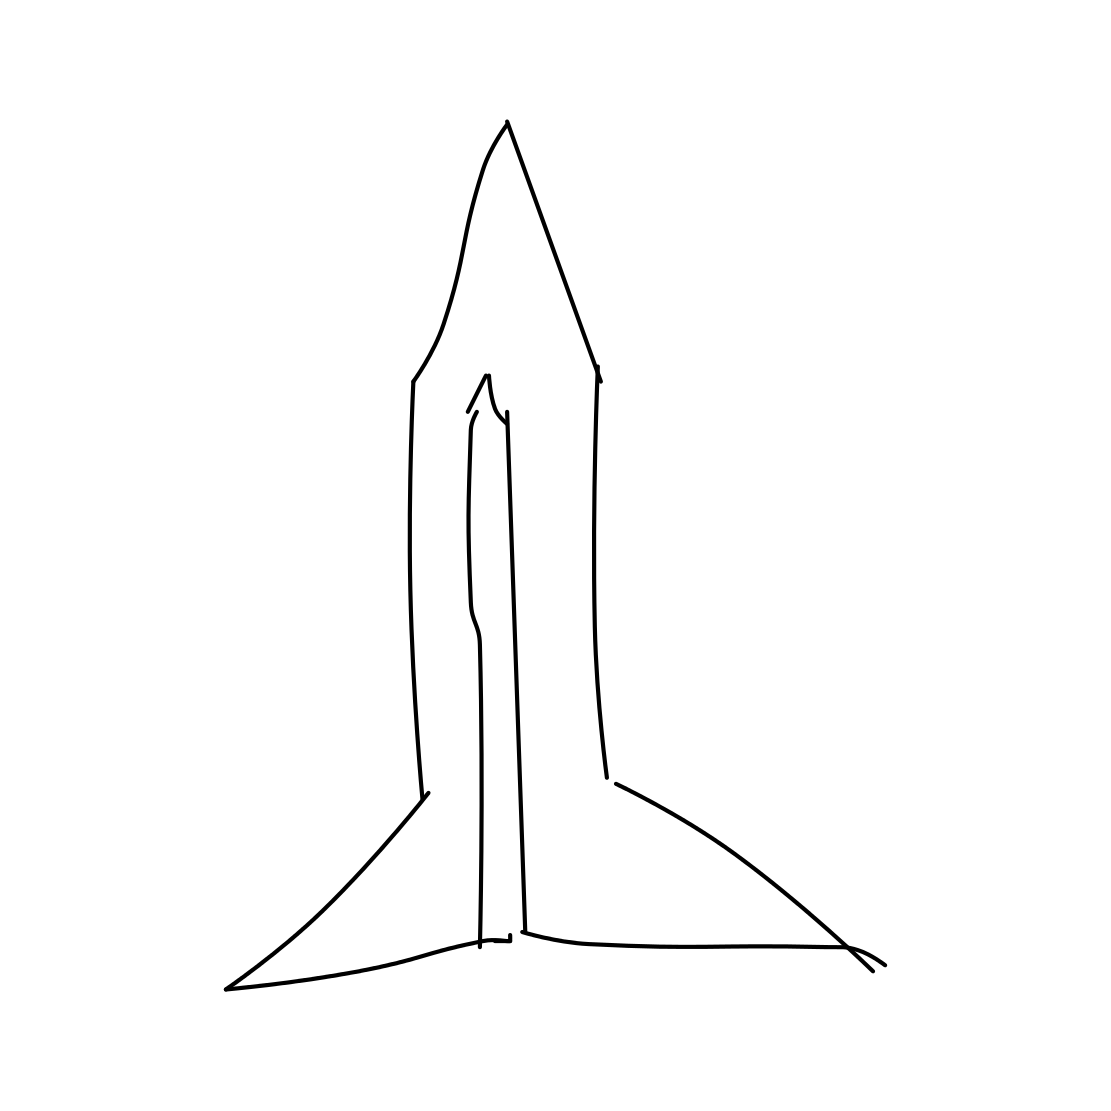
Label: space shuttle